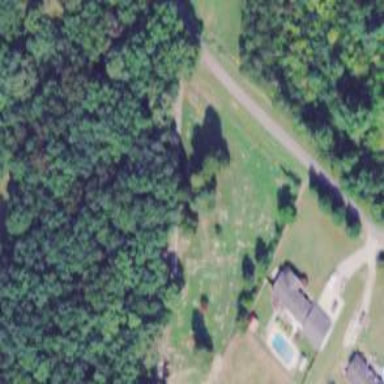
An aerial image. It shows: Graveyard.